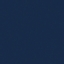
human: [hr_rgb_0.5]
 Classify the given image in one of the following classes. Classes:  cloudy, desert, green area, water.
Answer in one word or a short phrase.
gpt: water